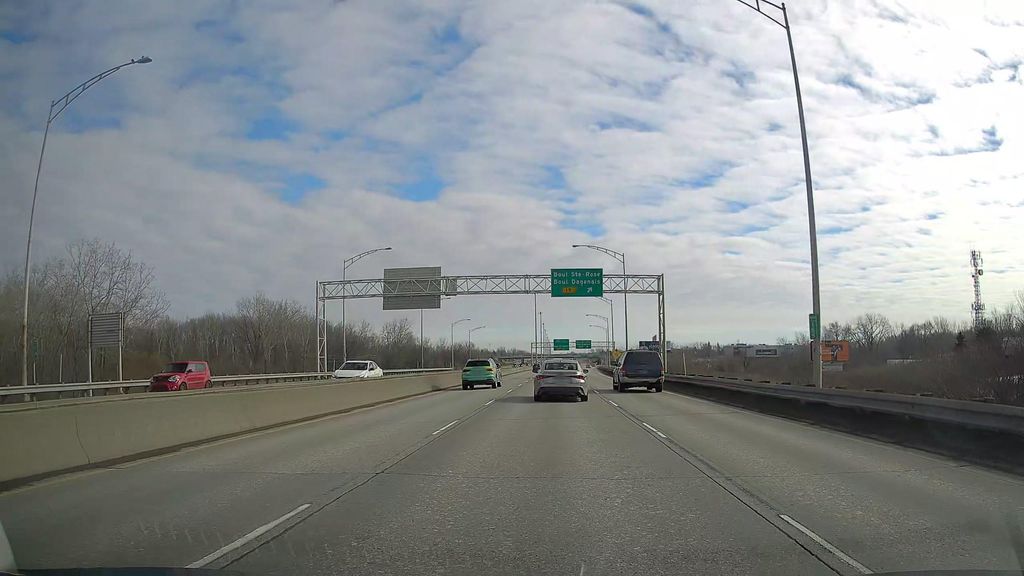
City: montreal